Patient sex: M
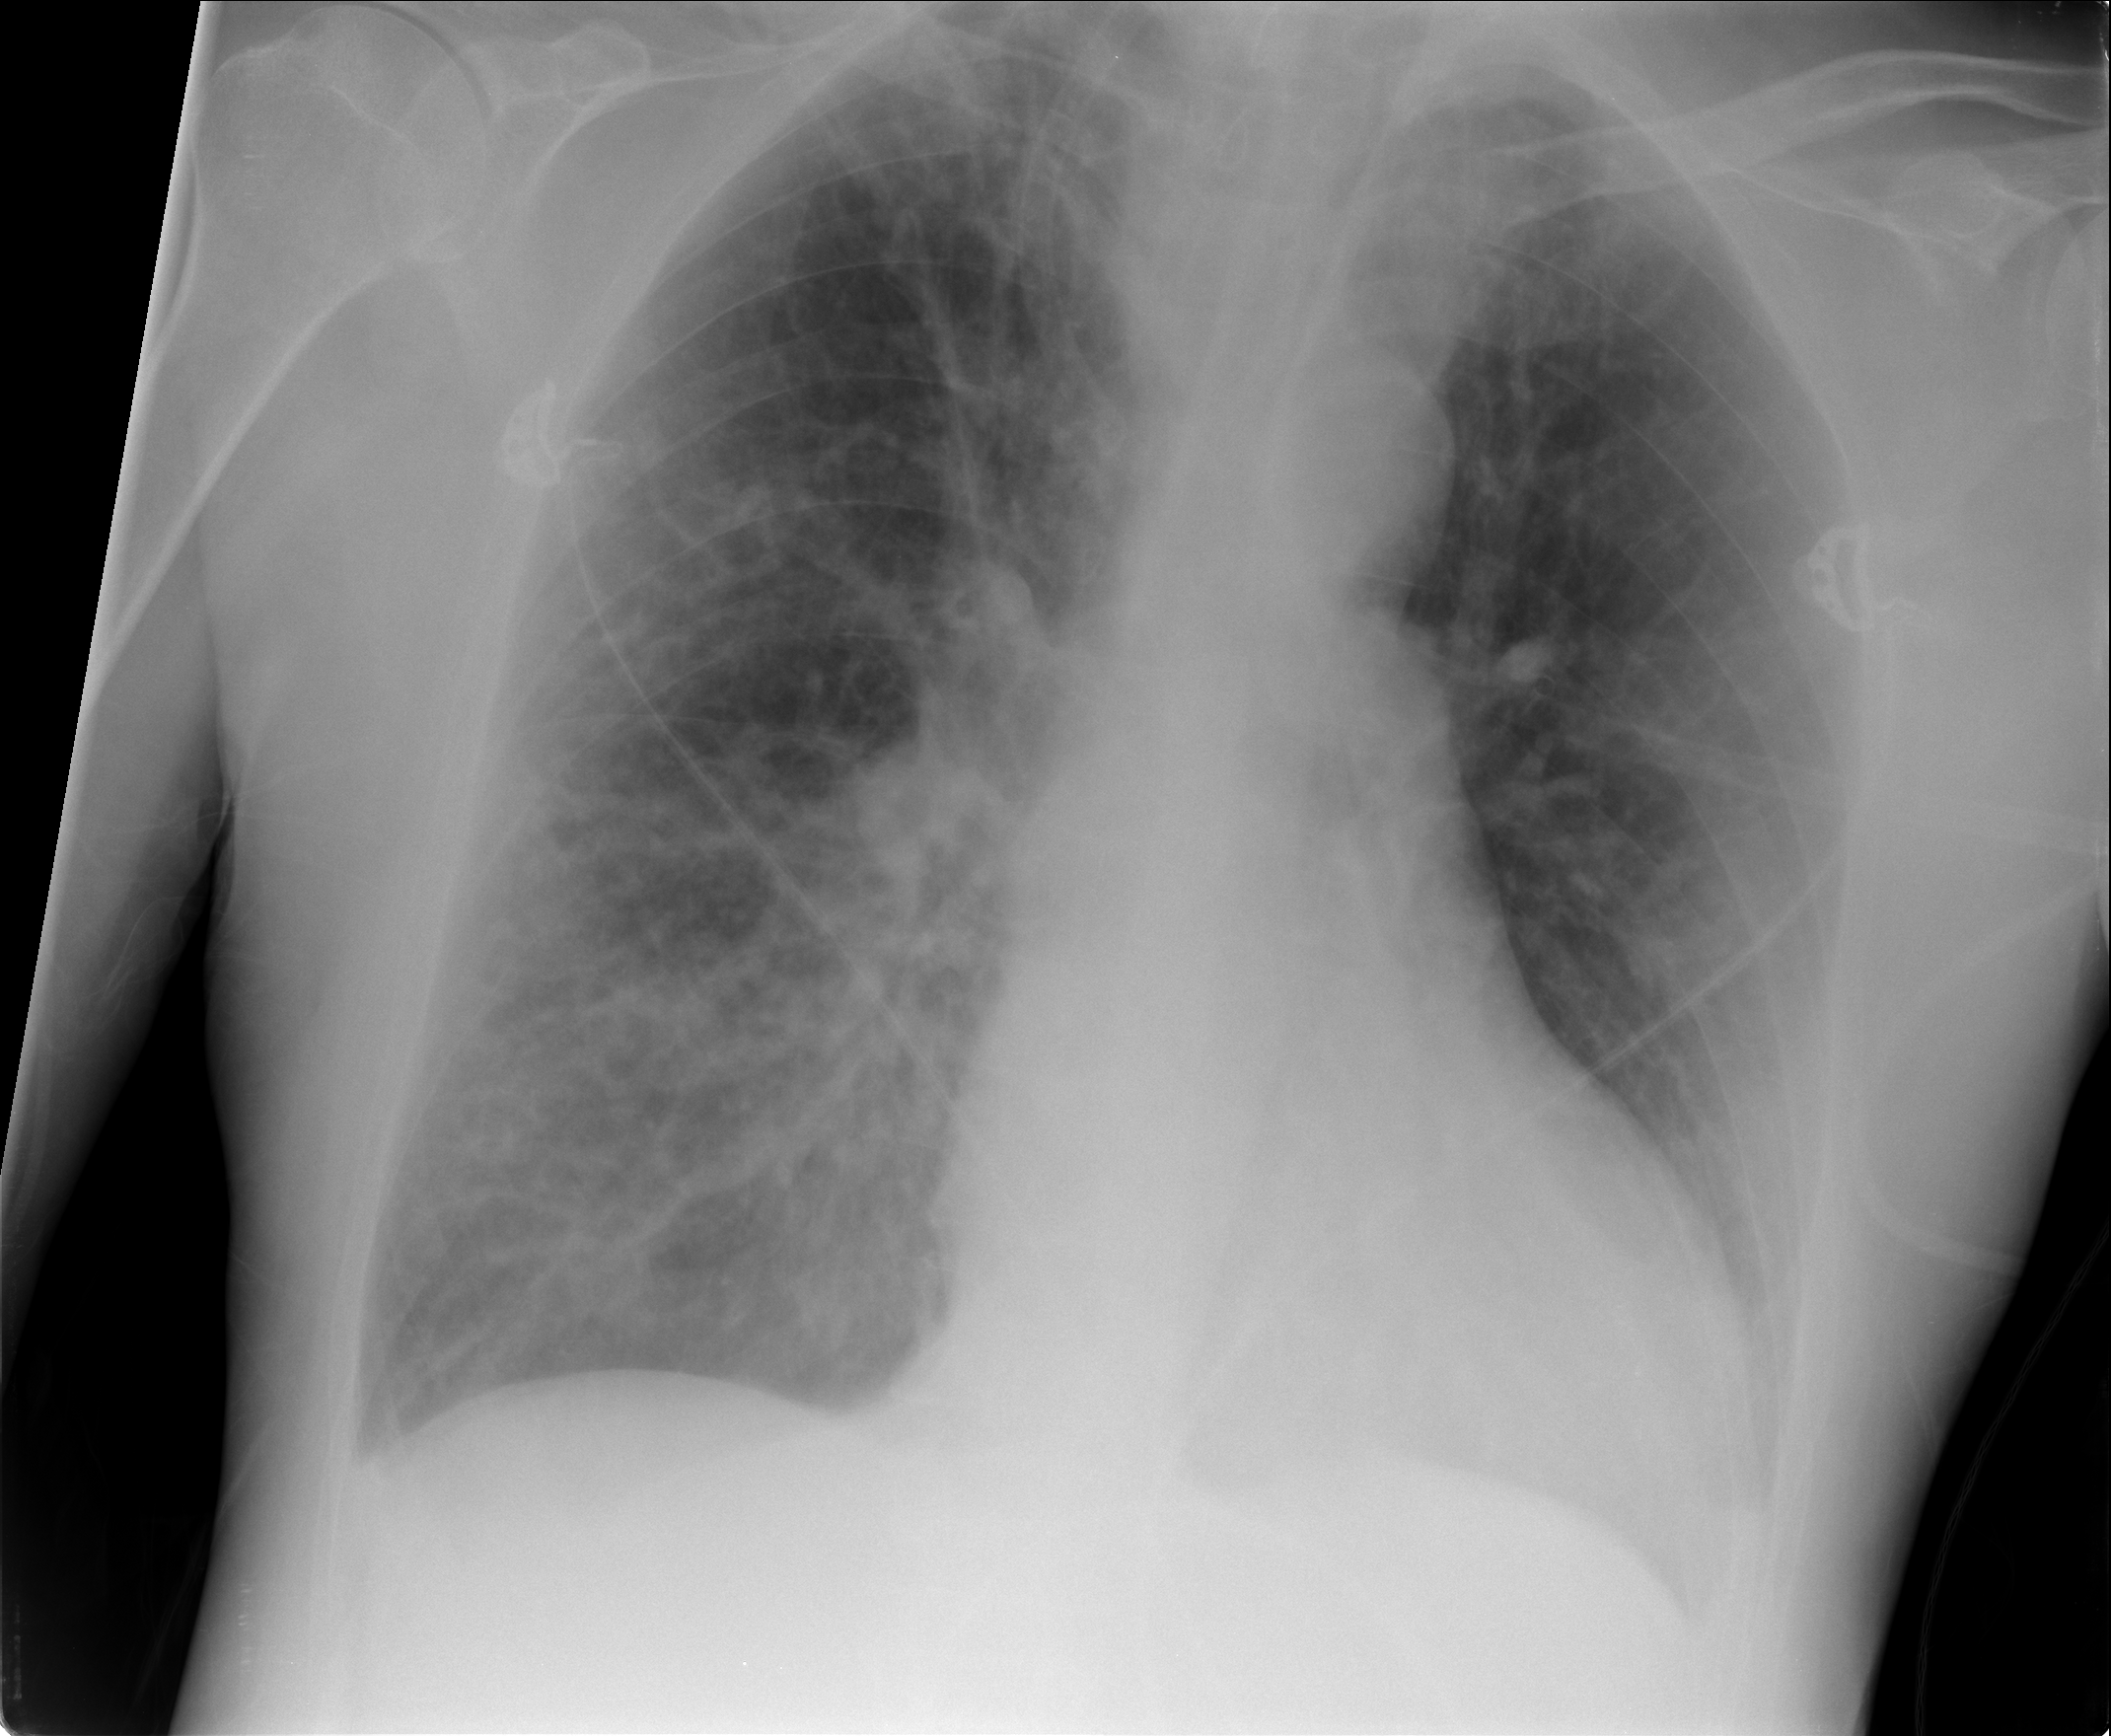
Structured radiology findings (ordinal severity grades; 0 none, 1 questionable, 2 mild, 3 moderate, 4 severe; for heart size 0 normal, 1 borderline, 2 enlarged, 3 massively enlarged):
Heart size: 0
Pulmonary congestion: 2
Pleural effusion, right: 0
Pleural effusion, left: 0
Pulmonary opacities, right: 2
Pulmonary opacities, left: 0
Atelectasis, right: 2
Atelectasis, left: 0